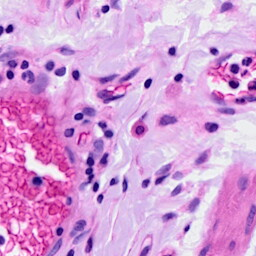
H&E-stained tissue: Ovarian